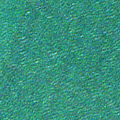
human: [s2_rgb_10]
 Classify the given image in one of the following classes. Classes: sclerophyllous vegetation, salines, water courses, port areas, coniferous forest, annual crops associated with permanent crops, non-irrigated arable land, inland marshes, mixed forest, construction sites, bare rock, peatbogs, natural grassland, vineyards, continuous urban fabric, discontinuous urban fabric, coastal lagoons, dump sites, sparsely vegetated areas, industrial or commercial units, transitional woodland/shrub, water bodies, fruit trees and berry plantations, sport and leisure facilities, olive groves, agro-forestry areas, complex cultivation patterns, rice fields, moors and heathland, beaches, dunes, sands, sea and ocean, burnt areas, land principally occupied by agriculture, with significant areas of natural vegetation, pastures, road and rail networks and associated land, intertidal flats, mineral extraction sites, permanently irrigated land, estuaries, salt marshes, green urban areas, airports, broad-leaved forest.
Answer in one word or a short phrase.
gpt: sea and ocean